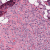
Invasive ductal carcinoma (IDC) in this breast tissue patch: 1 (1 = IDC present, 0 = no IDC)